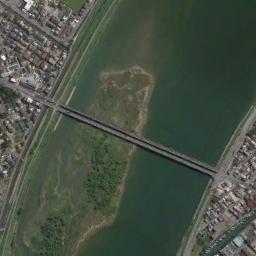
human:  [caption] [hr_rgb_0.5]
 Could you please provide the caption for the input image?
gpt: The two bridges intersect on the river bank .

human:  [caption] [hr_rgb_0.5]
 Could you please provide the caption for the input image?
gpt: There is a bridge over the water and land between many buildings .

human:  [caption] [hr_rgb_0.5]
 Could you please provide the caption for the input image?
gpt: A bridge connects the land on both sides of the turquoise water  There are many buildings and roads on the land  There is a green sand bar in the middle of the river .

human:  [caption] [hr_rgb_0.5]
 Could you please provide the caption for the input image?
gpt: A bridge built on a dark green river and the river island of the river while the residential area on both sides of the river .

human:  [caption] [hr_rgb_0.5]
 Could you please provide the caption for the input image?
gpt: There are many buildings beside the bridge .